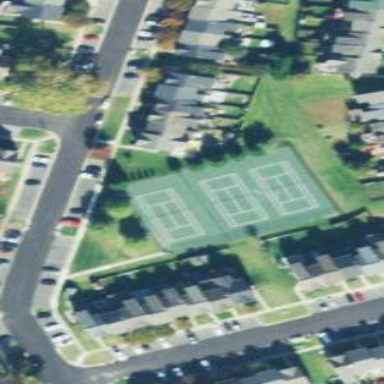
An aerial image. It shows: Tennis court on pitch designated for leisure land.